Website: crate-barrel
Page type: billing-address
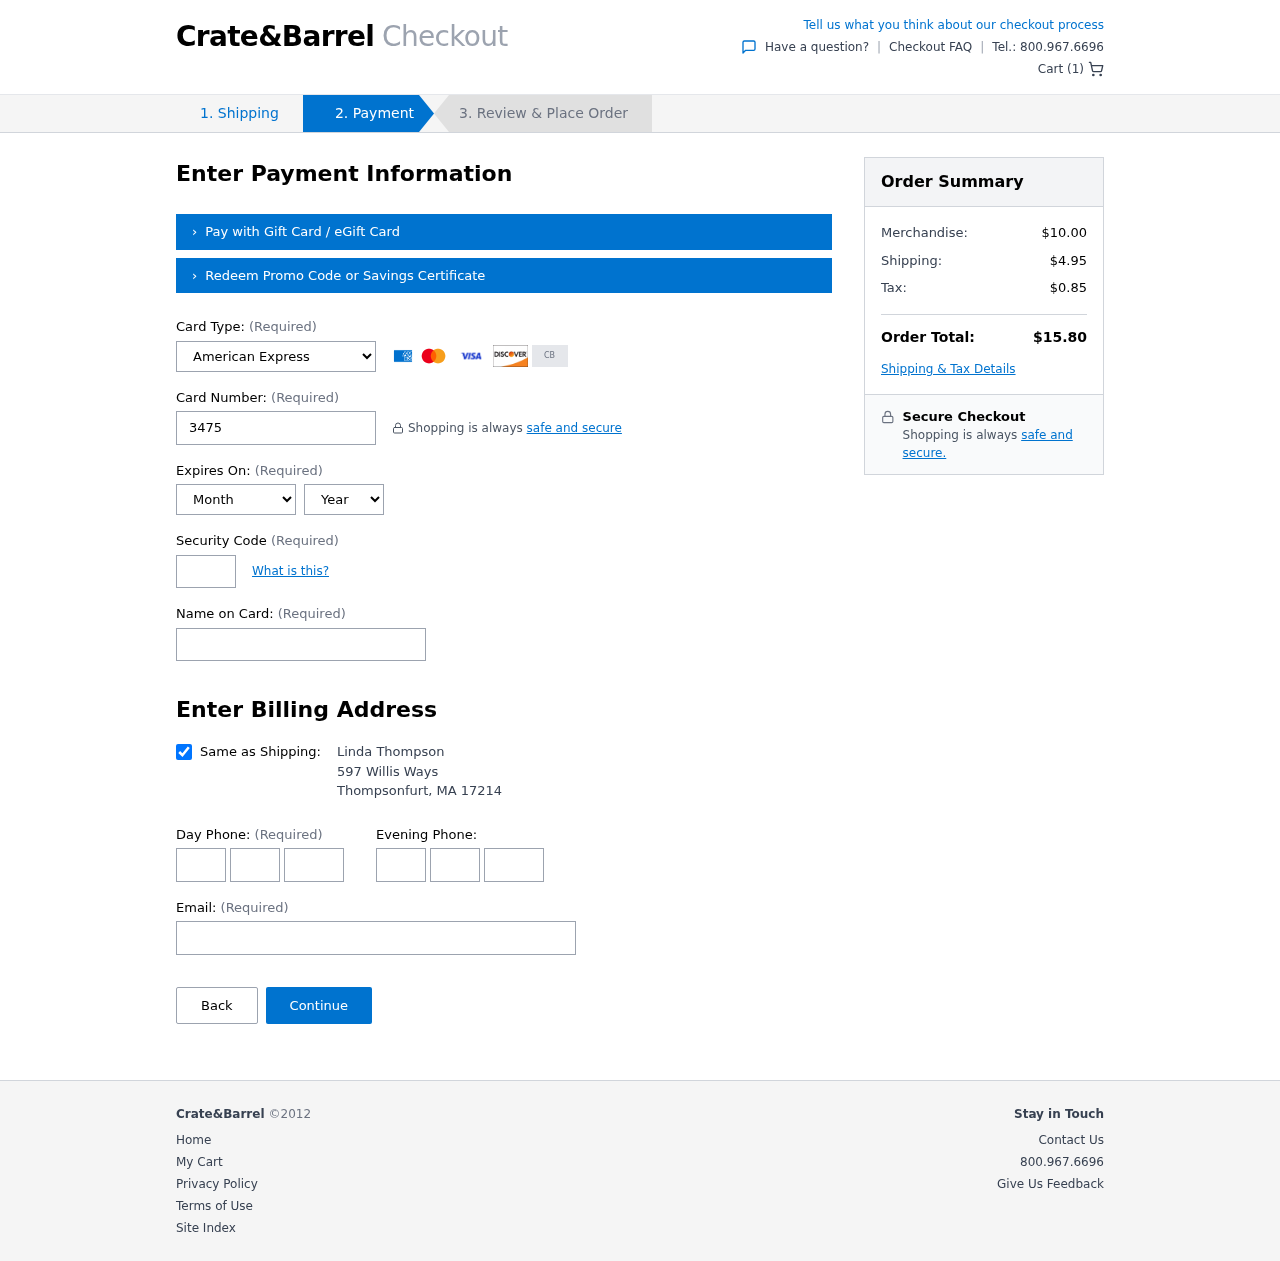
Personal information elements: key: PII_CARD_CVV
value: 0425
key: PII_CARD_EXPIRY_MONTH
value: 11
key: PII_CARD_EXPIRY_YEAR
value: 30
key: PII_CARD_NUMBER
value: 3475 1289 2550 068
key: PII_CARD_TYPE
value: American Express
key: PII_CITY
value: Thompsonfurt
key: PII_EMAIL
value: linda.thompson@gmail.com
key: PII_FULLNAME
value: Linda Thompson
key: PII_PHONE_ALT_AREA
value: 287
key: PII_PHONE_ALT_PREFIX
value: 666
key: PII_PHONE_ALT_SUFFIX
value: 2065
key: PII_PHONE_AREA
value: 780
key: PII_PHONE_PREFIX
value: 900
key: PII_PHONE_SUFFIX
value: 5216
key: PII_POSTCODE
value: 17214
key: PII_STATE_ABBR
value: MA
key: PII_STREET
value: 597 Willis Ways
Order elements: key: ORDER_NUM_ITEMS
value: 1
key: ORDER_SUBTOTAL
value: $10.00
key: ORDER_SHIPPING_COST
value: $4.95
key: ORDER_TAX
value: $0.85
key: ORDER_TOTAL
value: $15.80